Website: apple
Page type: delivery-shipping
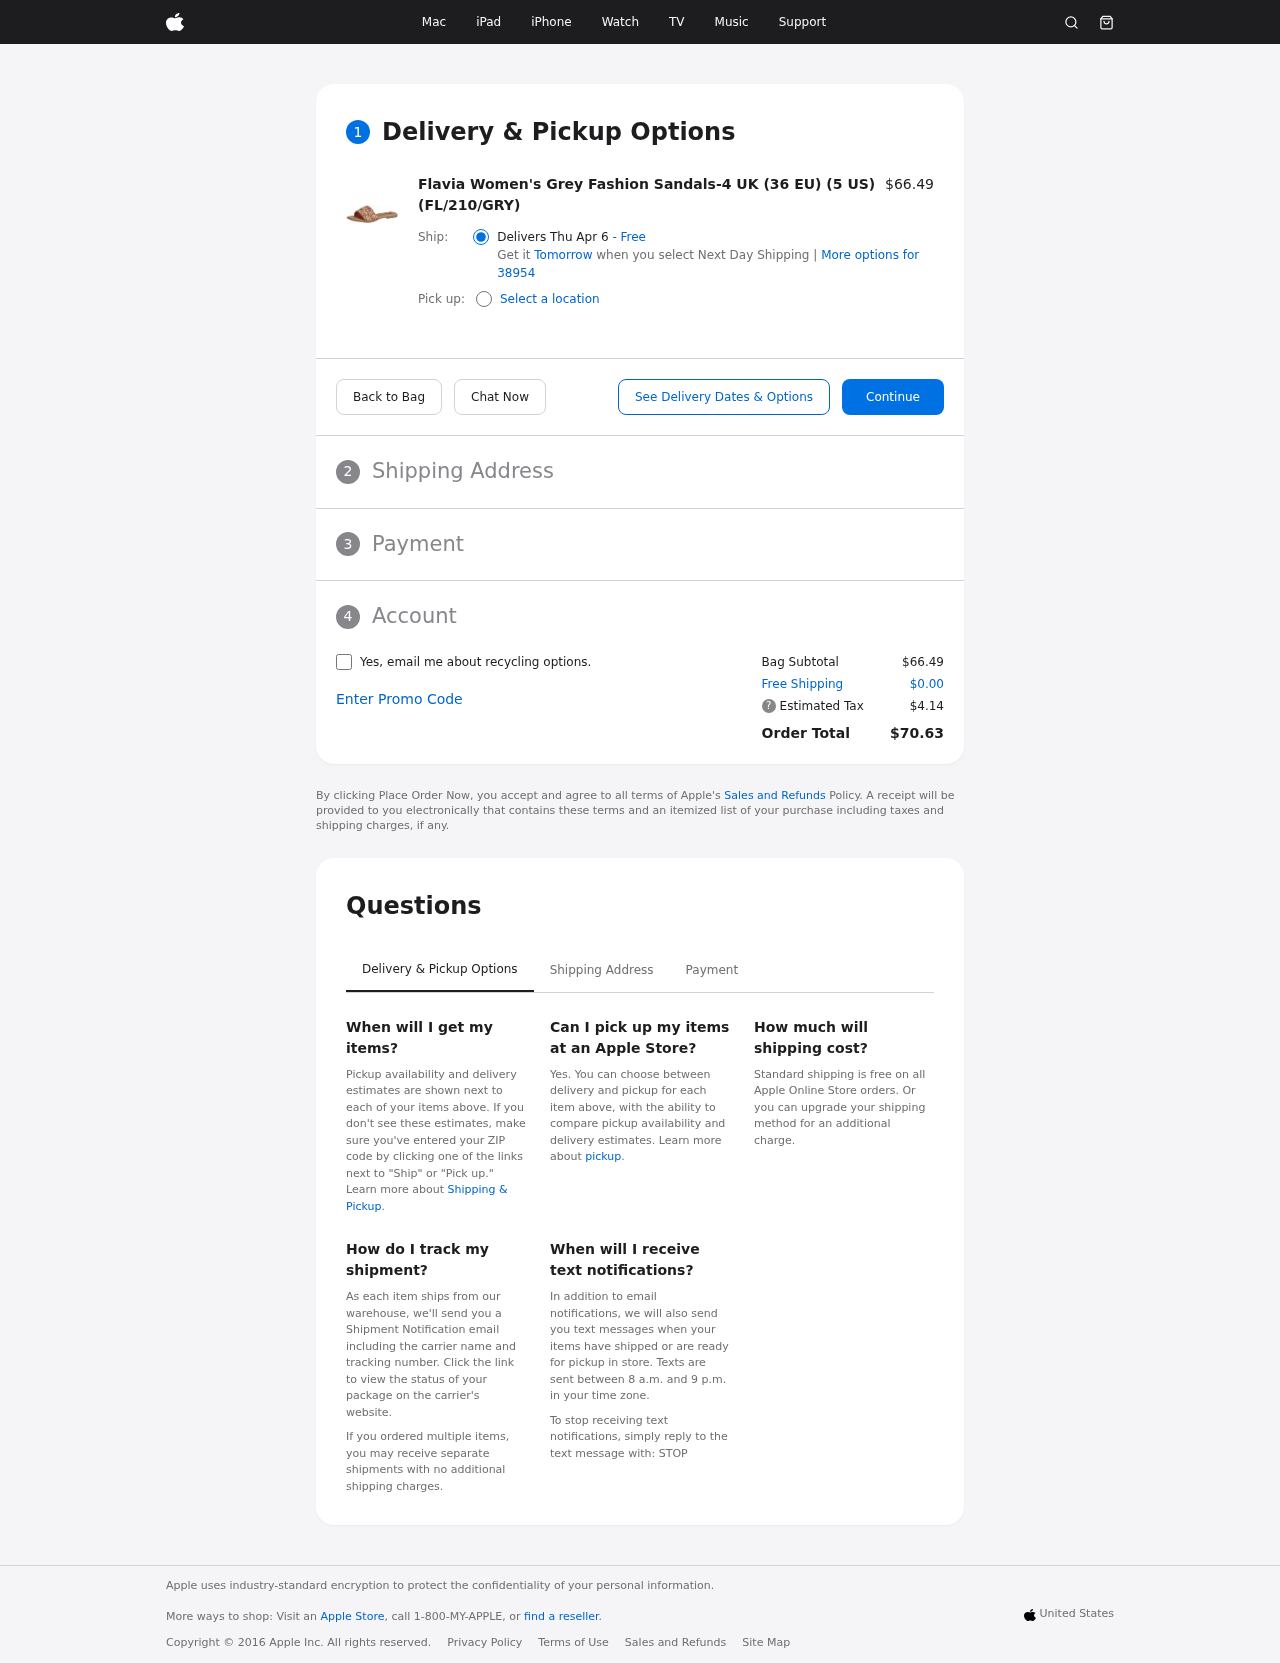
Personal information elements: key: PII_POSTCODE
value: More options for 38954
Product elements: key: PRODUCT1_NAME
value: Flavia Women's Grey Fashion Sandals-4 UK (36 EU) (5 US) (FL/210/GRY)
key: PRODUCT1_PRICE
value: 66.49
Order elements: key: ORDER_DELIVERY_DATE
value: Delivers Thu Apr 6
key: ORDER_SUBTOTAL
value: $66.49
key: ORDER_SHIPPING_COST
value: $0.00
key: ORDER_TAX
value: $4.14
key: ORDER_TOTAL
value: $70.63